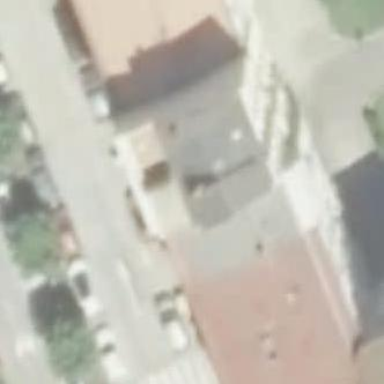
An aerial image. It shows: Part of building.